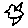
Label: bird